Question: Take the following example data:
'''
SELECT 'HelpDesk Call Reference F0012345, Call Update, 40111' AS [Subject]
UNION ALL
SELECT 'HelpDesk Call Reference F0012346, Call Resolved, 40112' AS [Subject]
UNION ALL
SELECT 'HelpDesk Call Reference F0012347, New call logged, 40113' AS [Subject]
'''
What i would like to do is extract this data as follows:

As you can see, i need to extract the Ref, Type & OurRef as seperate columns to ensure efficient set based SQL when processing the resulting emails.
Usually for this scenario i would use a function such as this:
'''
CREATE FUNCTION dbo.fnParseString (
@Section SMALLINT ,
@Delimiter CHAR ,
@Text VARCHAR(MAX)
)
RETURNS VARCHAR(8000)
AS
BEGIN
DECLARE @NextPos SMALLINT;
DECLARE @LastPos SMALLINT;
DECLARE @Found SMALLINT;
SELECT @NextPos = CHARINDEX(@Delimiter, @Text, 1) ,
@LastPos = 0 ,
@Found = 1
WHILE @NextPos > 0
AND ABS(@Section) <> @Found
SELECT @LastPos = @NextPos ,
@NextPos = CHARINDEX(@Delimiter, @Text, @NextPos + 1) ,
@Found = @Found + 1
RETURN LTRIM(RTRIM(CASE
WHEN @Found <> ABS(@Section) OR @Section = 0 THEN NULL
WHEN @Section > 0 THEN SUBSTRING(@Text, @LastPos + 1, CASE WHEN @NextPos = 0 THEN DATALENGTH(@Text) - @LastPos ELSE @NextPos - @LastPos - 1 END)
ELSE SUBSTRING(@Text, @LastPos + 1, CASE WHEN @NextPos = 0 THEN DATALENGTH(@Text) - @LastPos ELSE @NextPos - @LastPos - 1 END)
END))
END
'''
For example i then replace the white space before the ref to include a comma and split as follows:
'''
WITH ExampleData
AS ( SELECT 'HelpDesk Call Reference F0012345, Call Update, 40111' AS [Subject]
UNION ALL
SELECT 'HelpDesk Call Reference F0012346, Call Resolved, 40112'
UNION ALL
SELECT 'HelpDesk Call Reference F0012347, New call logged, 40113'
)
SELECT dbo.fnParseString(2, ',', REPLACE([Subject], 'HelpDesk Call Reference ', 'HelpDesk Call Reference, ')) AS [Ref] ,
dbo.fnParseString(3, ',', REPLACE([Subject], 'HelpDesk Call Reference ', 'HelpDesk Call Reference, ')) AS [Type] ,
dbo.fnParseString(4, ',', REPLACE([Subject], 'HelpDesk Call Reference ', 'HelpDesk Call Reference, ')) AS [OurRef]
FROM ExampleData
'''
As you can see, i have a solution that gets the end-result i'm after, but the use of a messy udf isnt ideal & i was wondering if <URL>' could do what i need but i dont really know where to start?
Please note that this is a simplified example, the subject is variable and i'll also be adapting the same technique to parse the body, the body will have 8 items of data that i need to parse out using a variety of delimiters, so this rules out the use of 'ParseName()' as it only allows 4 parts, and i can't use fixed length (i.e. 'substring()') as the length will be very varied (especially if different helpdesks are involved (which they are) - this is why i was thinking along the lines of 'PATINDEX()' & 'SUBSTRING()'
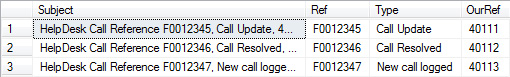
Answer: After additional work we decided not to use the approach in Art's answer (even though it worked).
We needed a far more powerfull way of validating and extracting the substrings, So I went the Regular Expression via CLR route (Thanks to <URL>.
The approach i took was as follows:
<URL>
'''
Imports System.Data
Imports System.Data.SqlClient
Imports System.Data.SqlTypes
Imports Microsoft.SqlServer.Server
Imports System.Text.RegularExpressions
Imports System.Text
Partial Public Class UserDefinedFunctions
Public Shared ReadOnly Options As RegexOptions = RegexOptions.IgnorePatternWhitespace Or RegexOptions.Multiline
<SqlFunction()> _
Public Shared Function RegexMatch(ByVal input As SqlChars, ByVal pattern As SqlString) As SqlBoolean
Dim regex As New Regex(pattern.Value, Options)
Return regex.IsMatch(New String(input.Value))
End Function
<SqlFunction()> _
Public Shared Function RegexReplace(ByVal expression As SqlString, ByVal pattern As SqlString, ByVal replace As SqlString) As SqlString
If expression.IsNull OrElse pattern.IsNull OrElse replace.IsNull Then
Return SqlString.Null
End If
Dim r As New Regex(pattern.ToString())
Return New SqlString(r.Replace(expression.ToString(), replace.ToString()))
End Function
' returns the matching string. Results are separated by 3rd parameter
<SqlFunction()> _
Public Shared Function RegexSelectAll(ByVal input As SqlChars, ByVal pattern As SqlString, ByVal matchDelimiter As SqlString) As SqlString
Dim regex As New Regex(pattern.Value, Options)
Dim results As Match = regex.Match(New String(input.Value))
Dim sb As New StringBuilder()
While results.Success
sb.Append(results.Value)
results = results.NextMatch()
' separate the results with newline|newline
If results.Success Then
sb.Append(matchDelimiter.Value)
End If
End While
Return New SqlString(sb.ToString())
End Function
' returns the matching string
' matchIndex is the zero-based index of the results. 0 for the 1st match, 1, for 2nd match, etc
<SqlFunction()> _
Public Shared Function RegexSelectOne(ByVal input As SqlChars, ByVal pattern As SqlString, ByVal matchIndex As SqlInt32) As SqlString
Dim regex As New Regex(pattern.Value, Options)
Dim results As Match = regex.Match(New String(input.Value))
Dim resultStr As String = ""
Dim index As Integer = 0
While results.Success
If index = matchIndex Then
resultStr = results.Value.ToString()
End If
results = results.NextMatch()
index += 1
End While
Return New SqlString(resultStr)
End Function
End Class
'''
'''
EXEC sp_configure
'clr enabled' ,
'1'
GO
RECONFIGURE
USE [db_Utility]
GO
CREATE ASSEMBLY SQL_CLR_RegExp FROM 'D:\Program Files\Microsoft SQL Server\MSSQL10_50.MSSQLSERVER\MSSQL\Binn\SQL_CLR_RegExp.dll' WITH
PERMISSION_SET = SAFE
GO
-- =============================================
-- Returns 1 or 0 if input matches pattern
-- VB function: RegexMatch(ByVal input As SqlChars, ByVal pattern As SqlString) As SqlBoolean
-- =============================================
CREATE FUNCTION [dbo].[RegexMatch]
(
@input <URL> ,
@pattern <URL>
)
RETURNS [bit]
WITH EXECUTE AS CALLER
AS EXTERNAL NAME
[SQL_CLR_RegExp].[SQL_CLR_RegExp.UserDefinedFunctions].[RegexMatch]
GO
-- =============================================
-- Returns a comma separated string of found objects
-- VB function: RegexReplace(ByVal expression As SqlString, ByVal pattern As SqlString, ByVal replace As SqlString) As SqlString
-- =============================================
CREATE FUNCTION [dbo].[RegexReplace]
(
@expression <URL> ,
@pattern <URL> ,
@replace <URL>
)
RETURNS <URL>
WITH EXECUTE AS CALLER
AS EXTERNAL NAME
[SQL_CLR_RegExp].[SQL_CLR_RegExp.UserDefinedFunctions].[RegexReplace]
GO
-- =============================================
-- Returns a comma separated string of found objects
-- VB function: RegexSelectAll(ByVal input As SqlChars, ByVal pattern As SqlString, ByVal matchDelimiter As SqlString) As SqlString
-- =============================================
CREATE FUNCTION [dbo].[RegexSelectAll]
(
@input <URL> ,
@pattern <URL> ,
@matchDelimiter <URL>
)
RETURNS <URL>
WITH EXECUTE AS CALLER
AS EXTERNAL NAME
[SQL_CLR_RegExp].[SQL_CLR_RegExp.UserDefinedFunctions].[RegexSelectAll]
GO
-- =============================================
-- Returns finding matchIndex of a zero based index
-- RegexSelectOne(ByVal input As SqlChars, ByVal pattern As SqlString, ByVal matchIndex As SqlInt32) As SqlString
-- =============================================
CREATE FUNCTION [dbo].[RegexSelectOne]
(
@input <URL> ,
@pattern <URL> ,
@matchIndex [int]
)
RETURNS <URL>
WITH EXECUTE AS CALLER
AS EXTERNAL NAME
[SQL_CLR_RegExp].[SQL_CLR_RegExp.UserDefinedFunctions].[RegexSelectOne]
GO
'''
'''
SET ANSI_NULLS ON
GO
SET QUOTED_IDENTIFIER ON
GO
-- =============================================
-- Author: <Jordon Pilling>
-- Create date: <30/01/2013>
-- Description: <Calls RegexSelectOne with start and end text and cleans the result>
-- =============================================
CREATE FUNCTION [dbo].[RegexSelectOneWithScrub]
(
@Haystack VARCHAR(MAX),
@StartNeedle VARCHAR(MAX),
@EndNeedle VARCHAR(MAX)
)
RETURNS VARCHAR(MAX)
AS
BEGIN
DECLARE @ReturnStr VARCHAR(MAX)
--#### Extract text from HayStack using Start and End Needles
SET @ReturnStr = dbo.RegexSelectOne(@Haystack, REPLACE(@StartNeedle, ' ','\s') + '((.|
)+?)' + REPLACE(@EndNeedle, ' ','\s'), 0)
--#### Remove the Needles
SET @ReturnStr = REPLACE(@ReturnStr, @StartNeedle, '')
SET @ReturnStr = REPLACE(@ReturnStr, @EndNeedle, '')
--#### Trim White Space
SET @ReturnStr = LTRIM(RTRIM(@ReturnStr))
--#### Trim Line Breaks and Carriage Returns
SET @ReturnStr = dbo.SuperTrim(@ReturnStr)
RETURN @ReturnStr
END
GO
'''
'''
DECLARE @Subject VARCHAR(250) = 'HelpDesk Call Reference F0012345, Call Update, 40111'
DECLARE @Ref VARCHAR(250) = NULL
IF dbo.RegexMatch(@Subject, '^HelpDesk\sCall\sReference\sF[0-9]{7},\s(Call\sResolved|Call\sUpdate|New\scall\slogged),(|\s+)([0-9]+|unknown)$') = 1
SET @Ref = ISNULL(dbo.RegexSelectOneWithScrub(@Subject, 'HelpDesk Call Reference', ','), 'Invalid (#1)')
ELSE
SET @Ref = 'Invalid (#2)'
SELECT @Ref
'''
This was far quicker to use for multiple searches, and far more powerfull when dealing with lots of text with differeent start and end phrases etc.